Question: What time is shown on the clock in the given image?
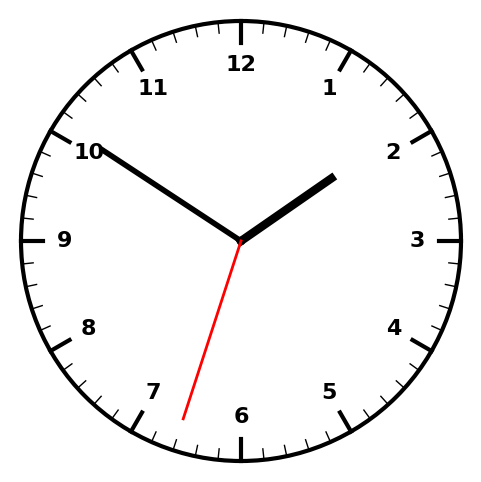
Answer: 01:50:33